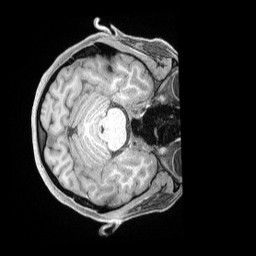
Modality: T1w
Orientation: axial
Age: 34
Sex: female
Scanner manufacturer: siemens
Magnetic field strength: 3 T
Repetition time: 2 s
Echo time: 0.00211 s